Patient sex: M
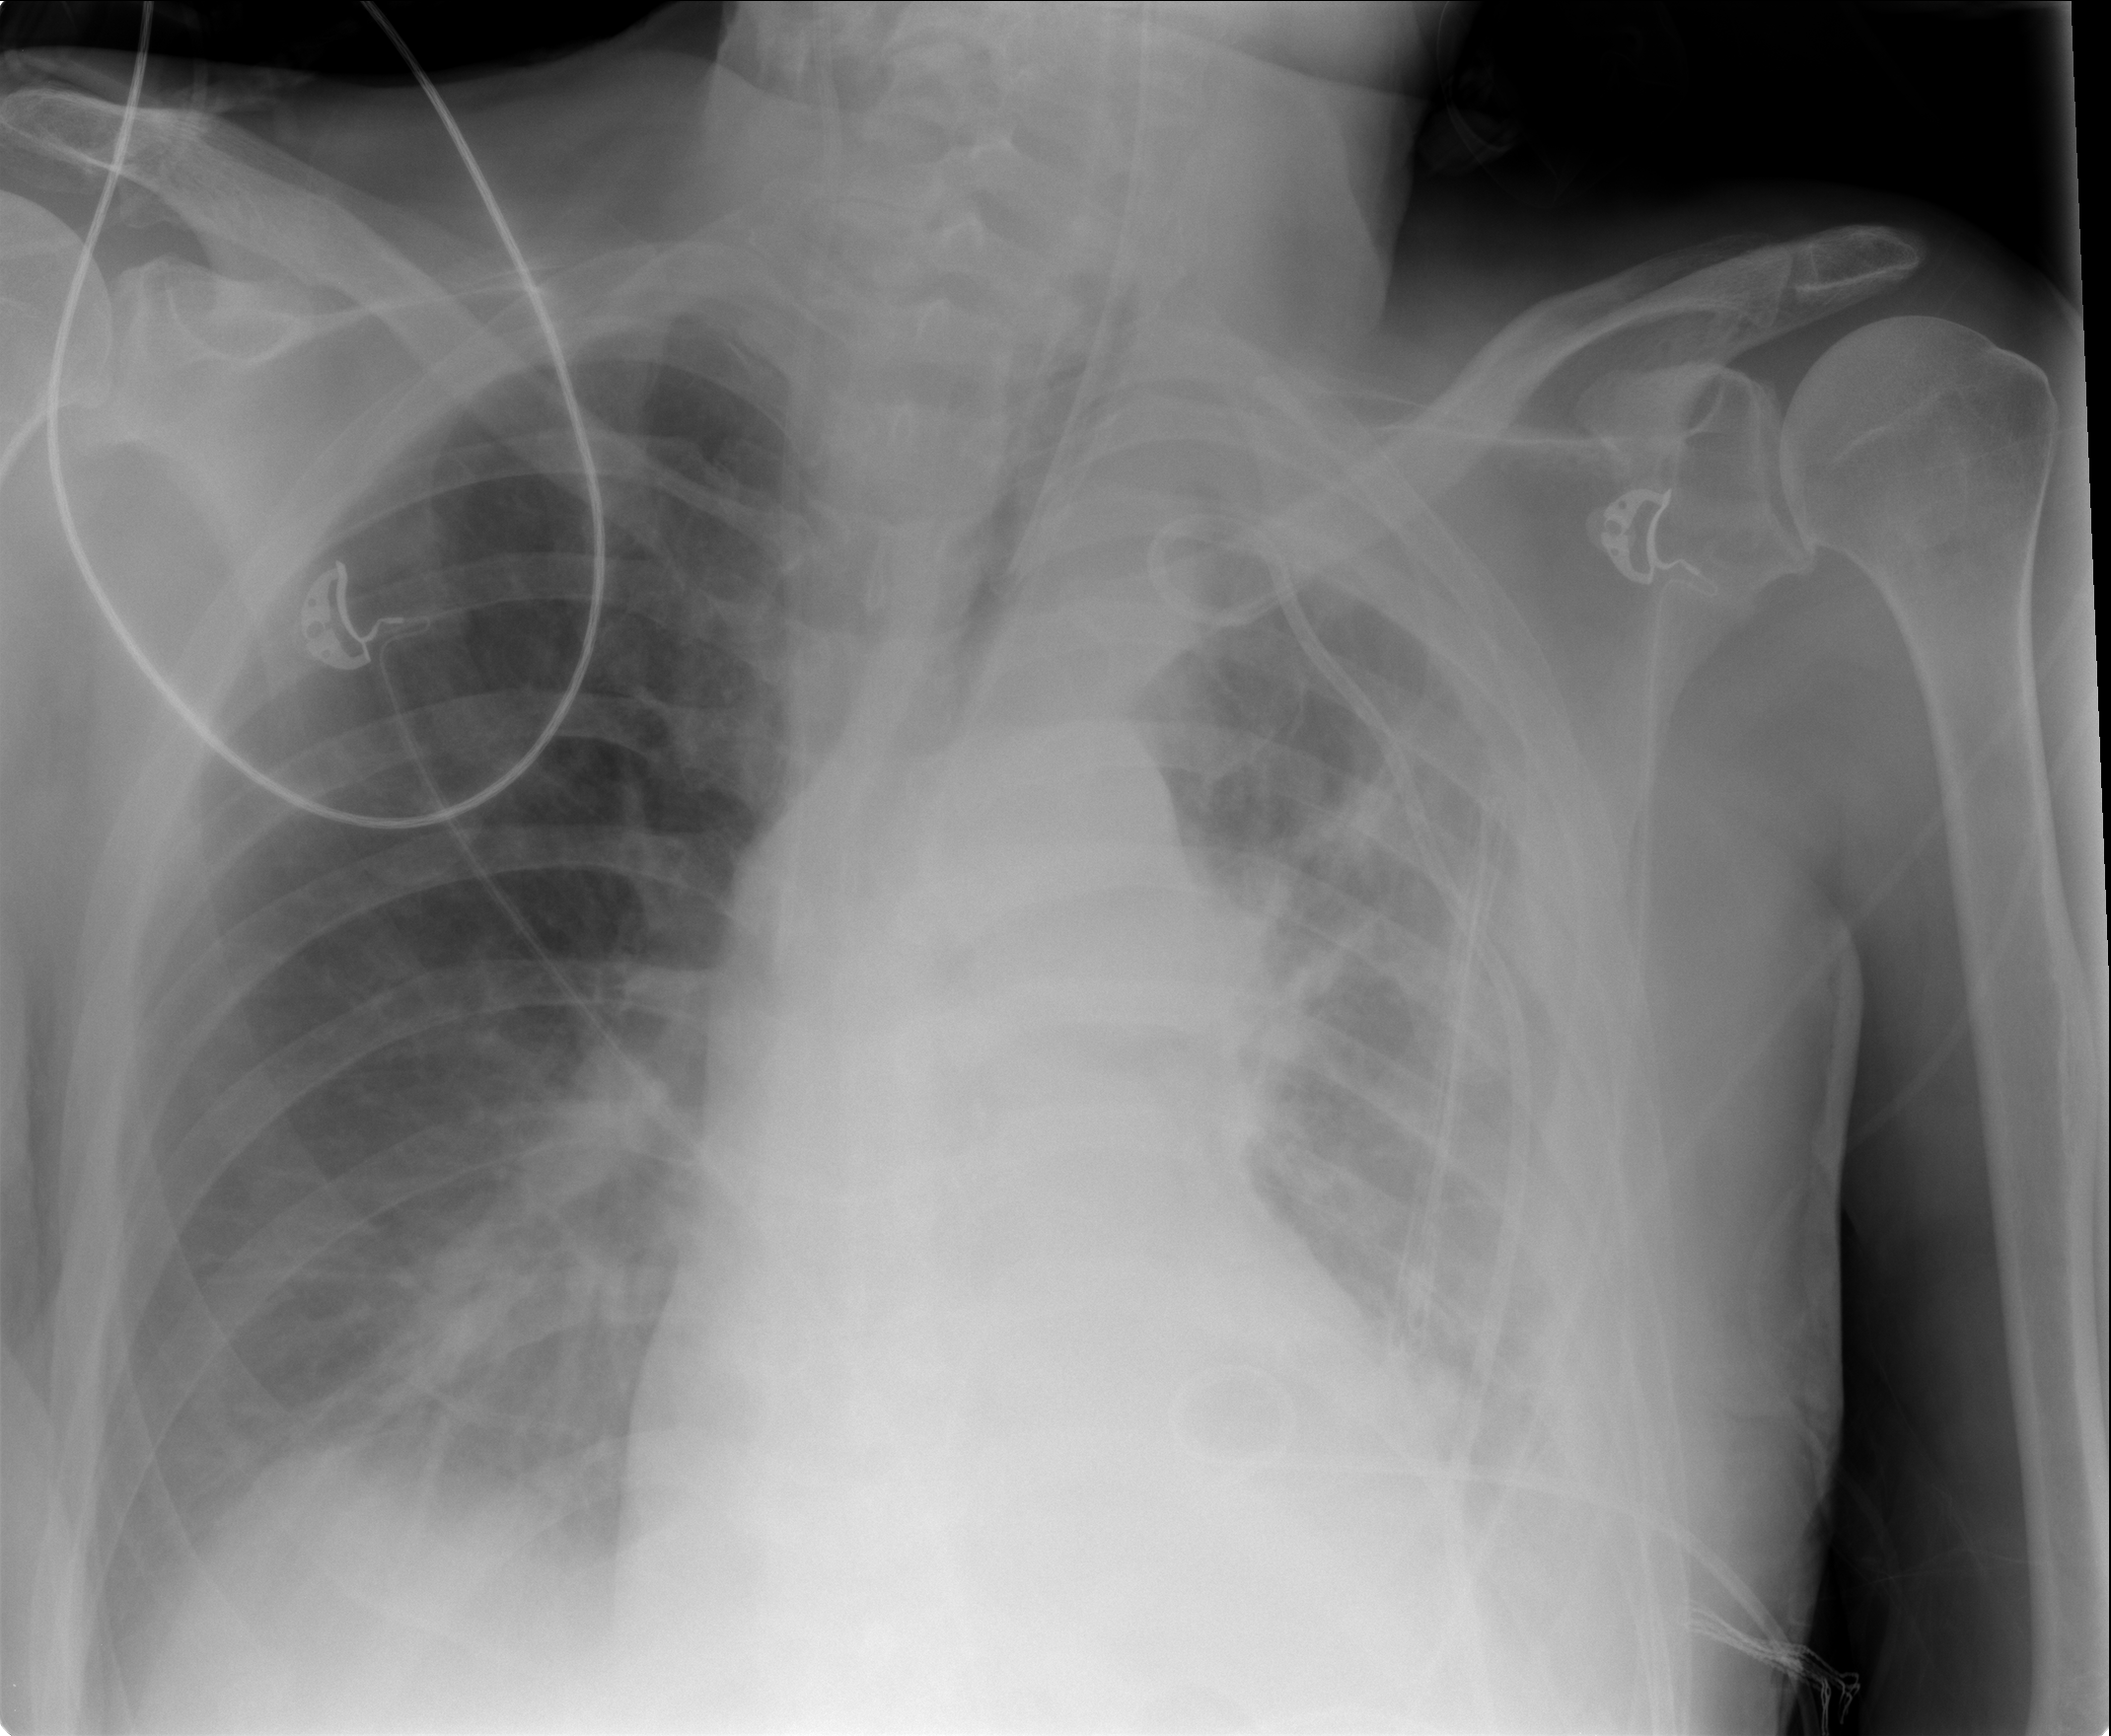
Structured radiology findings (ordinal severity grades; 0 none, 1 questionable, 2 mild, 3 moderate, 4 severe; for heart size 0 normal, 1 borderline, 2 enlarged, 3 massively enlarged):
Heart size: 2
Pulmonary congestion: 2
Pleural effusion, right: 2
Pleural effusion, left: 2
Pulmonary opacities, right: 2
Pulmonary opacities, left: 1
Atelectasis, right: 2
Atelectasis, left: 3